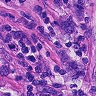
Metastatic tissue present: yes